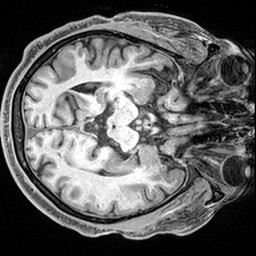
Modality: T1w
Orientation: axial
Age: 68
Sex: male
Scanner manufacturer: siemens
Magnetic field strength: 3 T
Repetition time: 2.4 s
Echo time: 0.0022 s